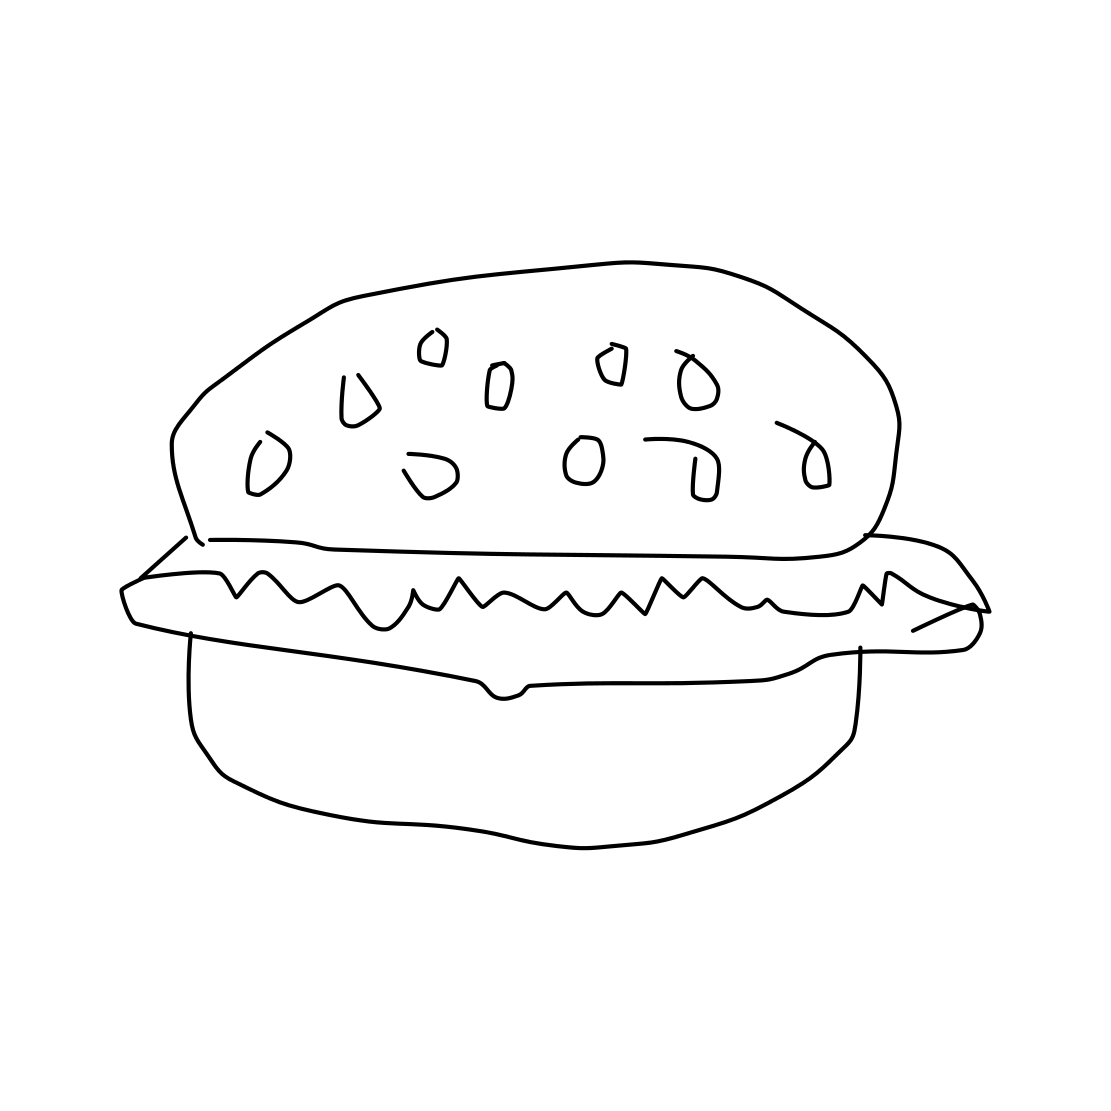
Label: hamburger